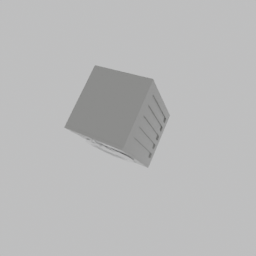
Label: appliances